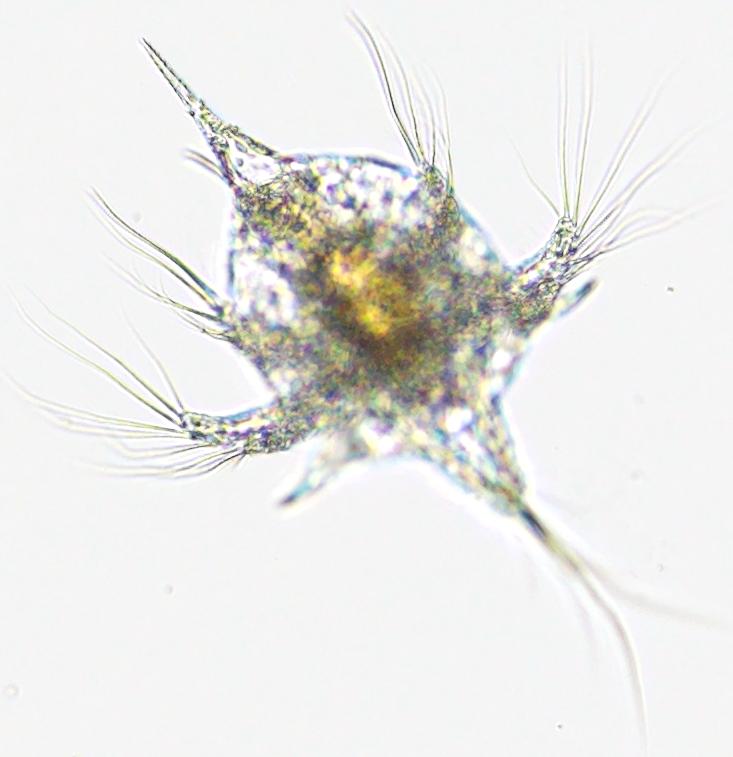
Label: Zooplankton